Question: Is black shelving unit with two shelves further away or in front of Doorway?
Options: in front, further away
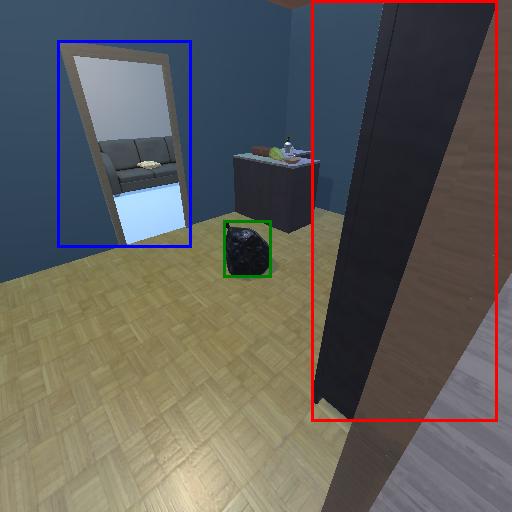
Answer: in front